Question: I have a sheet that consists of three columns. they are

'''
"IN" | "OUT" | "BALANCE"
'''
IN - when i enter a numeric value in a row on this column, the "BALANCE" (which is actually a running balance) would get incremented by whatever the value entered under this column.
OUT - the same as IN except it decrements and updates the "BALANCE" Running Balance
What i am trying to figure out is:
I have a separate summary sheet which is supposed to show the latest running balance (only) as per the updated figures
The problems i have are:
1: how to retrieve the latest running balance?
2: The rows may extend as and when updated, it might grow from a single entry to 100's of entries (rows), in such a scenario how do i get the last updated running balance?
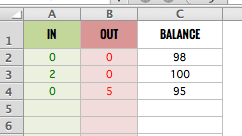
Answer: To get the value in column of use:
'''
=LOOKUP(99^99,Sheet1!C:C)
'''